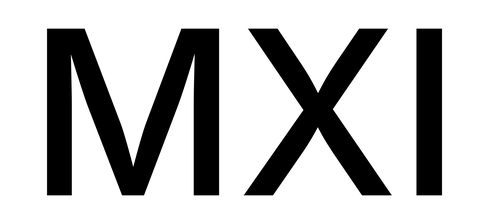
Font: Inter_Medium